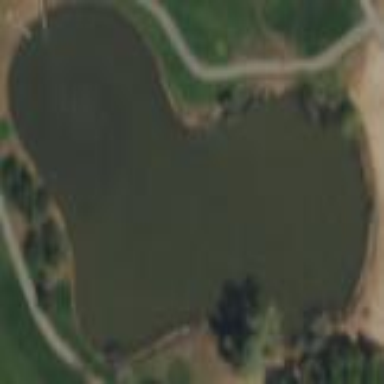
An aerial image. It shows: Scenic view of water hazard on golf course. The natural water feature adds beauty to the landscape.